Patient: sex M, age 68
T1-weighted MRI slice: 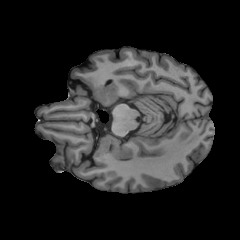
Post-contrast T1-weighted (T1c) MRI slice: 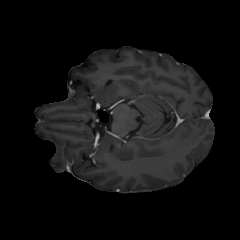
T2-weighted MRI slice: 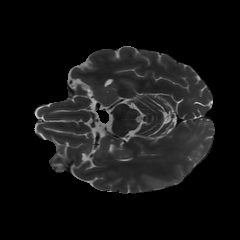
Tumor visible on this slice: no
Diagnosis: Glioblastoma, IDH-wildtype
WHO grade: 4